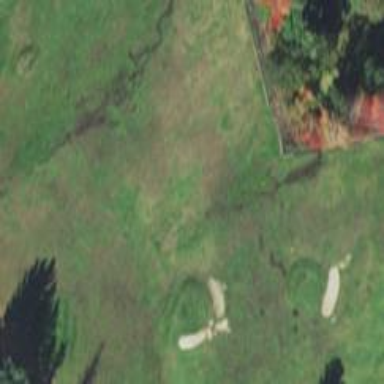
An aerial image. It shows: Grassy area designated for driving range golf.